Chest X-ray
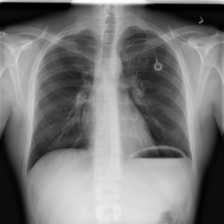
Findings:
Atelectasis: negative
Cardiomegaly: negative
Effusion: negative
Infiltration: negative
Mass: negative
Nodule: negative
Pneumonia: negative
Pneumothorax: negative
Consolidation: negative
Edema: negative
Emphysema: negative
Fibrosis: negative
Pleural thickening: negative
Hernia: negative